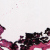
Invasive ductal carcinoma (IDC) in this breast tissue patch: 0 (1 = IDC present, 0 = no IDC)